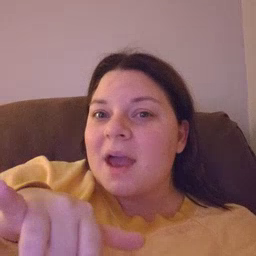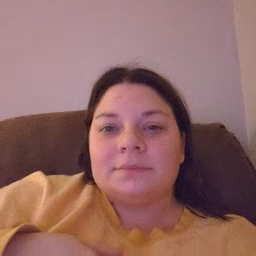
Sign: that